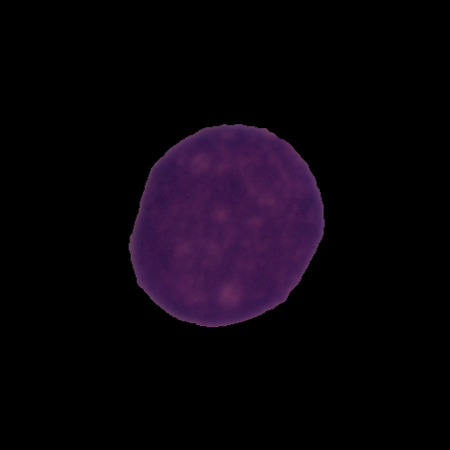
Label: cancer